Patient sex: M
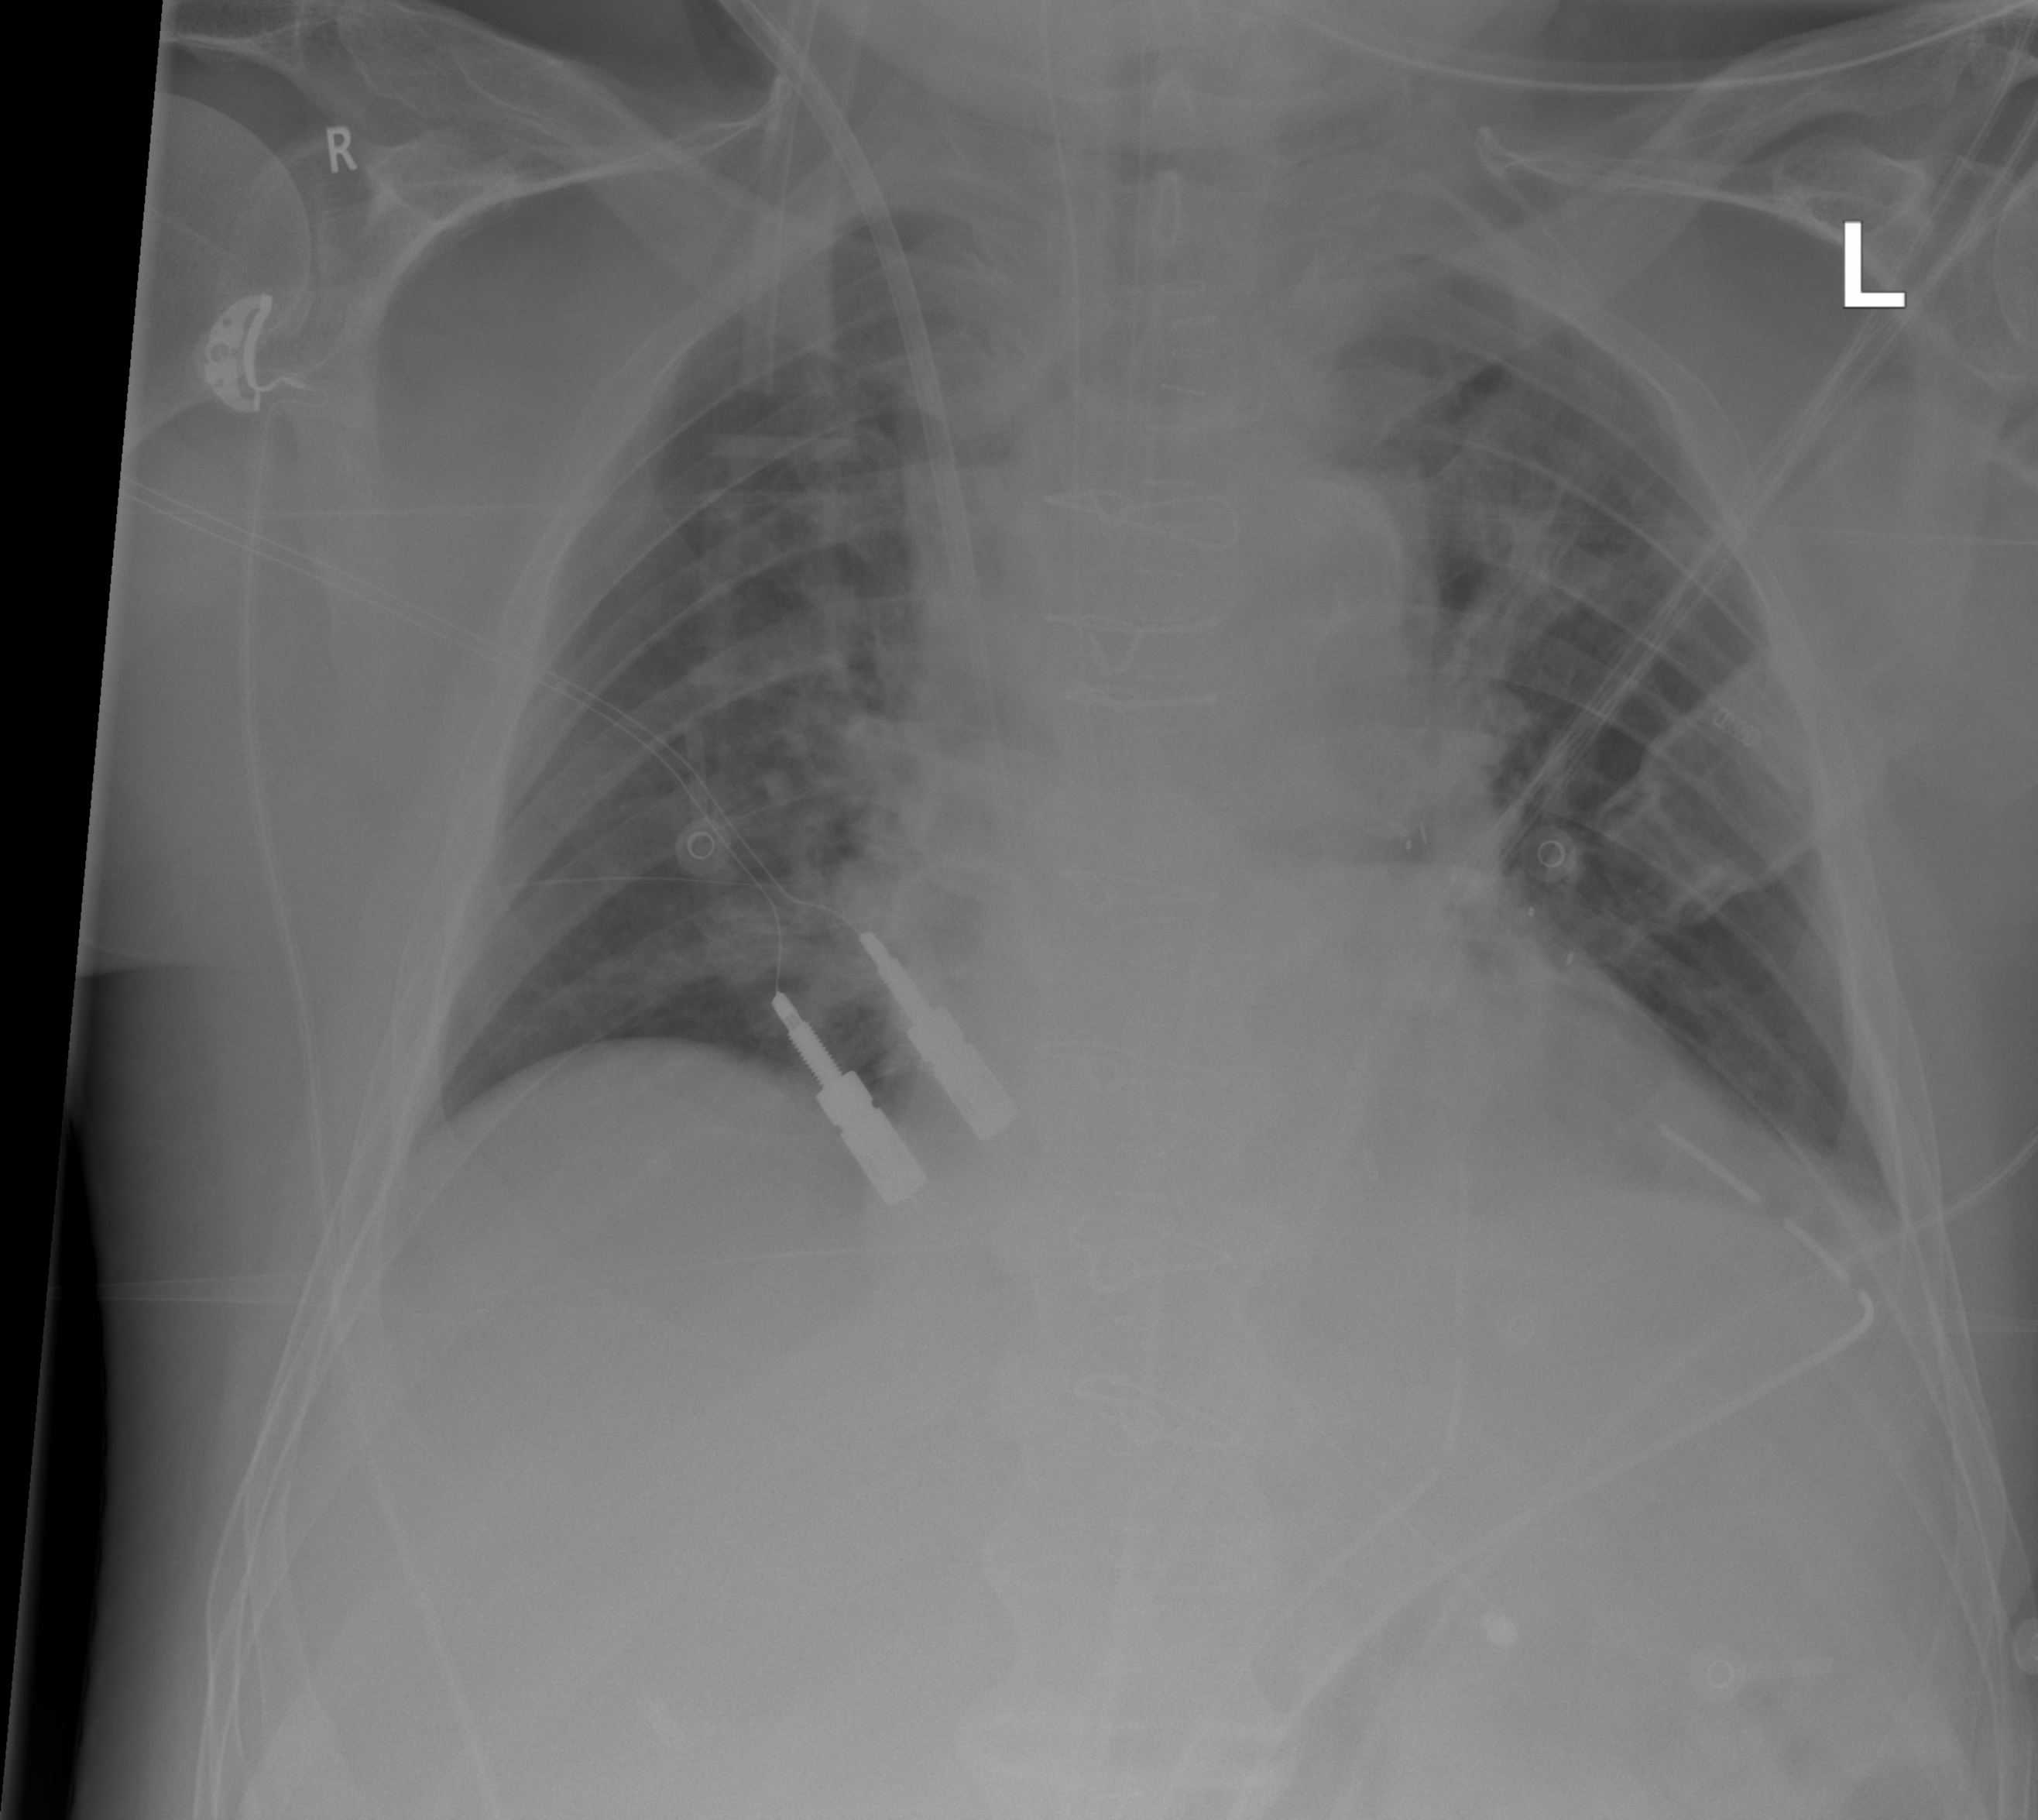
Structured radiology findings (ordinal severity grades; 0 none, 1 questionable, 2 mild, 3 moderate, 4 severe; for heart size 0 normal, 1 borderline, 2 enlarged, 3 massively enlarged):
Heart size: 2
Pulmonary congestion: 2
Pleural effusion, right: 0
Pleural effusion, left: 2
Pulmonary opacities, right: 2
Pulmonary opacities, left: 2
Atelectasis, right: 0
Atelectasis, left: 0